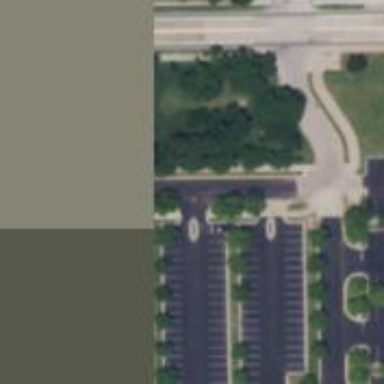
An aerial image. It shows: Parking space.